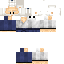
A male human skin with medium skin, wearing brown long hair dressed in a blue hoodie and black pants, featuring a closed mouth.